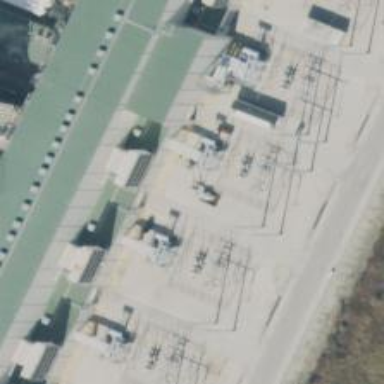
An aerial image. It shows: Gas-powered generator. It is gas turbine type generator.